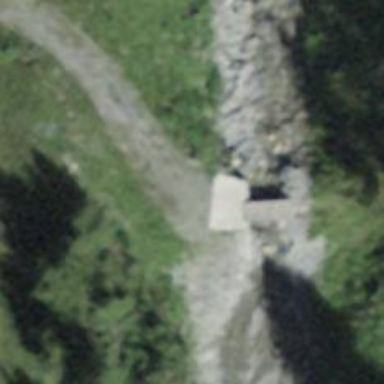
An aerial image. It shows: Path leading to bridge.